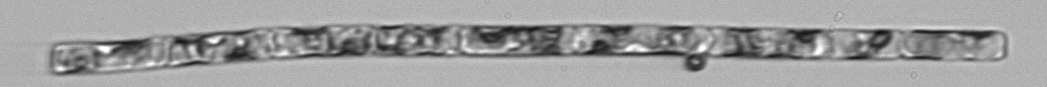
Label: Guinardia_delicatula